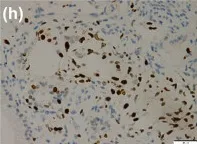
Ki-67.
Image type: pathology (immunostaining)